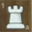
Piece: wR